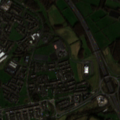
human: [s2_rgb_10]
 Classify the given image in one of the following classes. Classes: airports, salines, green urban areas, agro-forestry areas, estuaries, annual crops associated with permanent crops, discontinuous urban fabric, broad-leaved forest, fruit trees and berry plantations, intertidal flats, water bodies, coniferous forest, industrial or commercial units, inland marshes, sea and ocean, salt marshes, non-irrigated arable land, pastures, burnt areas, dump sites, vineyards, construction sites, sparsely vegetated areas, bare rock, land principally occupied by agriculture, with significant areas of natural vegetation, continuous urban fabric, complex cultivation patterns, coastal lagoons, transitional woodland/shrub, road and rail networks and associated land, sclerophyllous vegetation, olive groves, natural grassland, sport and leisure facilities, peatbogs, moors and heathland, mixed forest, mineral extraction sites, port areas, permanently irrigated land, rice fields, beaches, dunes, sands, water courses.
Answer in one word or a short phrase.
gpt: discontinuous urban fabric, industrial or commercial units, road and rail networks and associated land, green urban areas